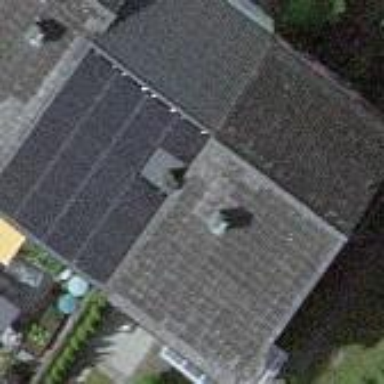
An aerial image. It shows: Simple house.